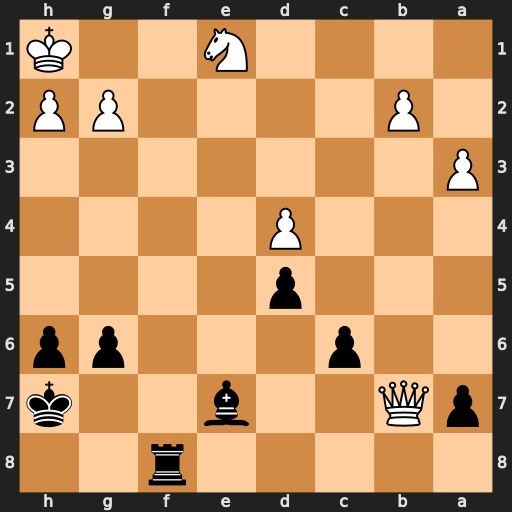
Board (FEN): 5r2/pQ2b2k/2p3pp/3p4/3P4/P7/1P4PP/4N2K
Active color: b
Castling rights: -
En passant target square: -
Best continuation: Rf1#